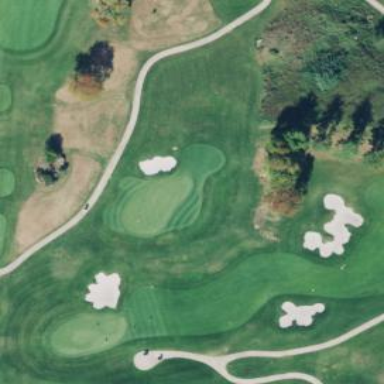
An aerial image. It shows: Grassy area designated as golf fairway.